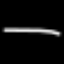
Label: line